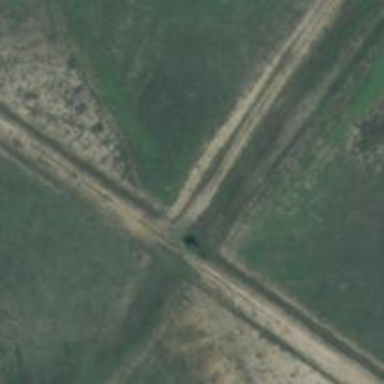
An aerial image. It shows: Disused railway.